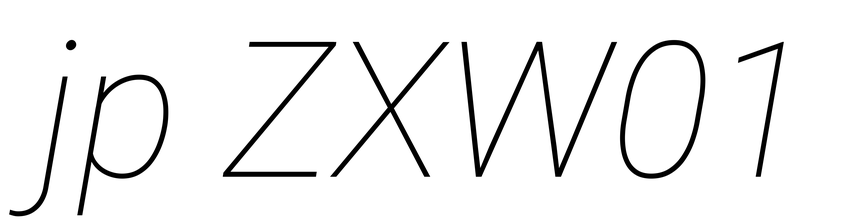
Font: Roboto-Italic_Thin_Italic